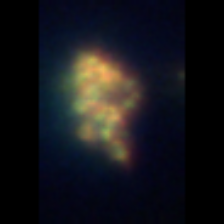
Taxon: Unknown_detritus
Group: Unknown